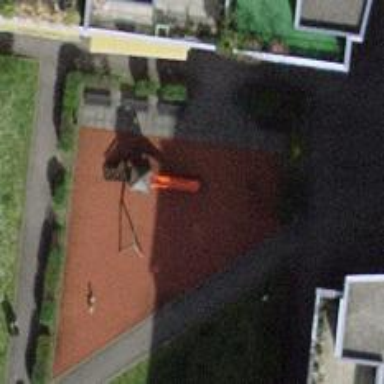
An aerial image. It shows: Playground area for leisure land.